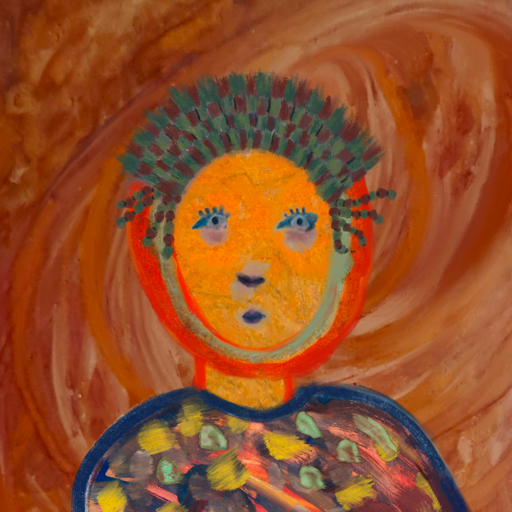
Background: Pious_Lady, Head And Neck Front: Sisters, Face Front: Hill_Girl, Bust: Mother_And_Son_Mother, Hair Front: Sisters, Head Accessory: After_Raid_Crown, Second Necklace: Blank, Necklace: Blank, Baby: Blank